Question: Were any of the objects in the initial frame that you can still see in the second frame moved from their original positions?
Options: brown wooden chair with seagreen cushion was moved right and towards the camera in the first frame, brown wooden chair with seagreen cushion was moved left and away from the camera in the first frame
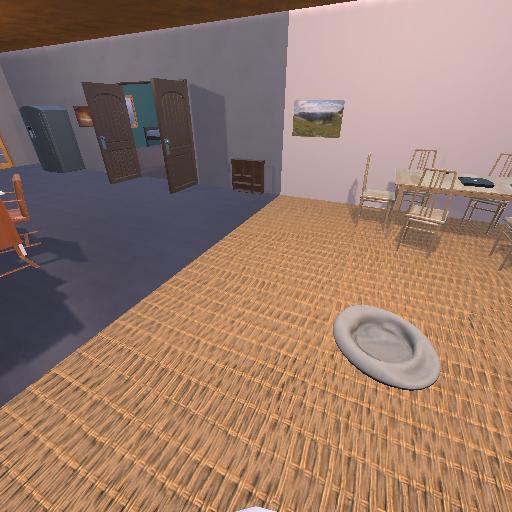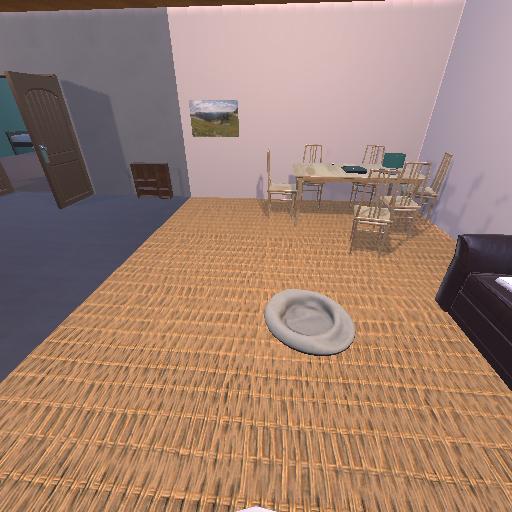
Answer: brown wooden chair with seagreen cushion was moved right and towards the camera in the first frame